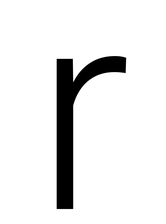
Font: Roboto_Light